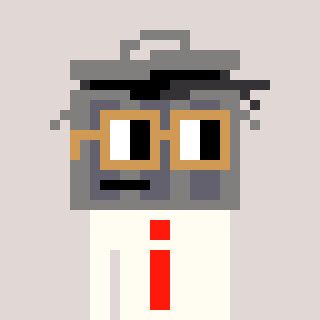
a pixel art character with square brown glasses, a trashcan-shaped head and a grayscale-colored body on a warm background